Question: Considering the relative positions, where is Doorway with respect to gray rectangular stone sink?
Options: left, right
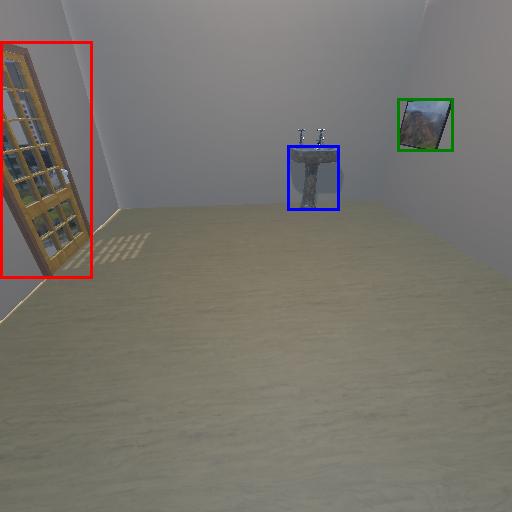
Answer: left